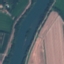
Land use / land cover: River